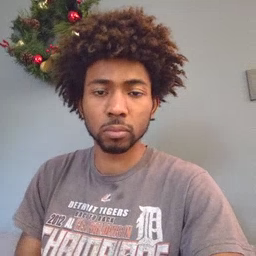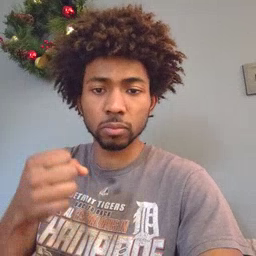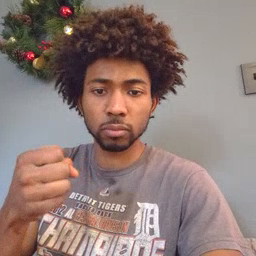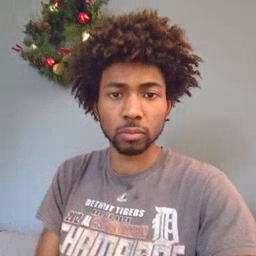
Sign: milk